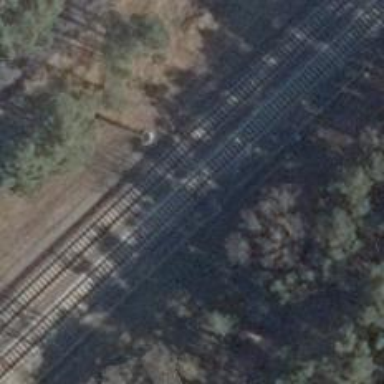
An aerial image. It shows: Railway signal.